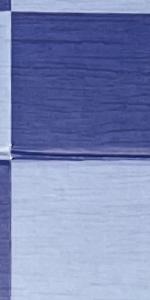
Label: Empty